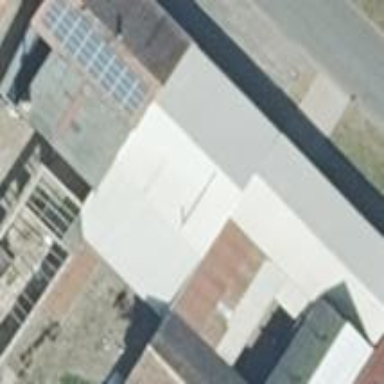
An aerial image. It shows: Residential building with gabled gray roof made of eternit. The building has light yellow exterior.